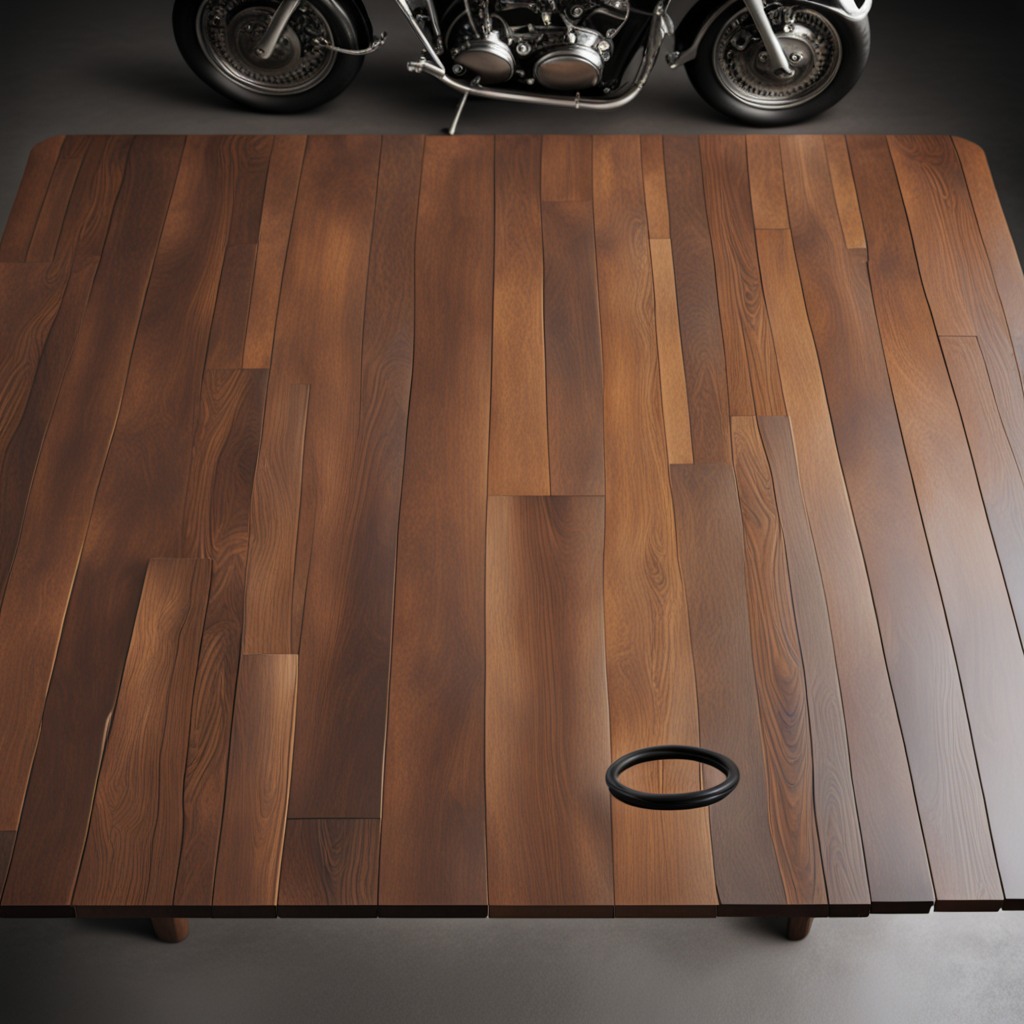
A rubber O-ring is lying on the oil-spilled wooden table in a vintage motorcycle garage.